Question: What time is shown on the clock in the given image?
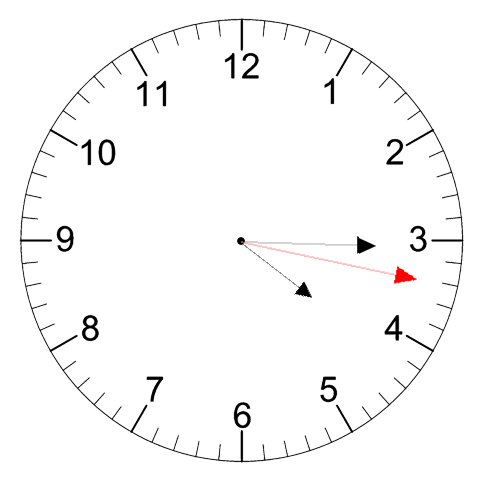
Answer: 04:15:17